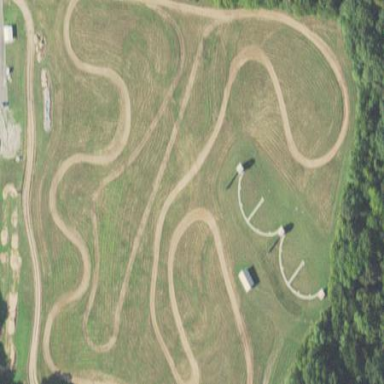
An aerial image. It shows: Motocross raceway.